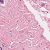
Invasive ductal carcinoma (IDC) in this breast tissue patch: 0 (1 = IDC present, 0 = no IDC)